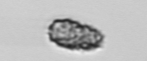
Label: Pseudochattonella_farcimen